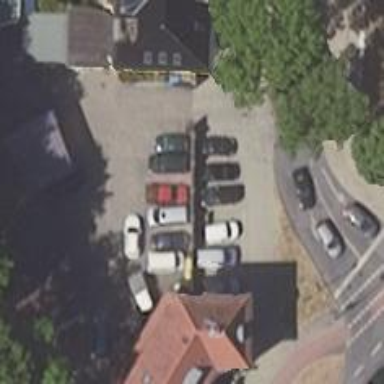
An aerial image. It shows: Car repair shop.